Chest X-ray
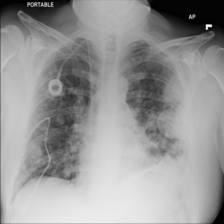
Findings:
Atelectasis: negative
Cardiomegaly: negative
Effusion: negative
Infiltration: negative
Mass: positive
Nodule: negative
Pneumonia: negative
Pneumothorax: positive
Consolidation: negative
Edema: negative
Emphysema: negative
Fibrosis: negative
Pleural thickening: negative
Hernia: negative